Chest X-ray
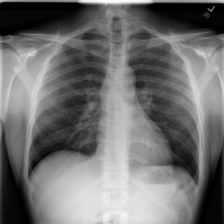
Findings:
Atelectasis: negative
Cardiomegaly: negative
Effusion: negative
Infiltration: negative
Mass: negative
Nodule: negative
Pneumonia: negative
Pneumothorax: negative
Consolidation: negative
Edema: negative
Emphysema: negative
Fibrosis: negative
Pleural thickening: negative
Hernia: negative